Question: There are two Threads declared along with seven queue items. For each queue item there was QProgressBar created and an instance of it was assigned to each queue item using queue's 'setValue()' method. Inside of Thread's 'run()' method QProgressBar instance is retrieved using queue item's 'get()' method. While still inside of 'run()' method QProgressBar instance is connected to a custom "updateBar" signal so a Progress Bar widget could be updated from inside of running 'run()' method (or from any other Thread's method). While code seems to be running fine I would like to get your opinion if I did right thing connecting QProgressBar instance to Signal while being outside of MyWindow class (connection to signal was made inside of Thread Class). Are there any complications to the approach I implemented. Or should I use something else?

'''
from PyQt4 import QtCore, QtGui
import Queue as queue
class PbWidget(QtGui.QProgressBar):
def __init__(self, parent=None):
super(PbWidget, self).__init__()
self.setMinimum(1)
self.setMaximum(100)
self._active = False
def update_bar(self, argValue):
self.setValue(argValue)
QtGui.qApp.processEvents()
def closeEvent(self, event):
self._active = False
class MyThread(QtCore.QThread):
def __init__(self, queue, parent=None):
QtCore.QThread.__init__(self, parent)
self.queue = queue
def run(self):
while True:
pb = self.queue.get()
pb.connect(self, QtCore.SIGNAL("updateBar"), pb.update_bar)
for i in range(0,11):
self.emit(QtCore.SIGNAL("updateBar"), i*10)
self.sleep(1)
self.queue.task_done()
pb.disconnect(self, QtCore.SIGNAL("updateBar"), pb.update_bar)
class MyWindow(QtGui.QMainWindow):
def __init__(self, parent=None):
super(MyWindow, self).__init__(parent)
self.queue = queue.Queue()
cWidget = QtGui.QWidget(self)
self.setCentralWidget(cWidget)
self.layout = QtGui.QVBoxLayout(cWidget)
button=QtGui.QPushButton("Sumbit Threads")
button.clicked.connect(self.submitThreads)
self.layout.addWidget(button)
def submitThreads(self):
self.threads = []
for i in range(1, 3):
thread = MyThread(self.queue)
self.threads.append(thread)
thread.start()
numbers=[1,2,3,4,5,6,7]
for number in numbers:
pb=PbWidget()
self.layout.addWidget(pb)
self.queue.put(pb)
if __name__ == "__main__":
import sys
app = QtGui.QApplication(sys.argv)
window = MyWindow()
window.resize(300, 30)
window.show()
sys.exit(app.exec_())
'''
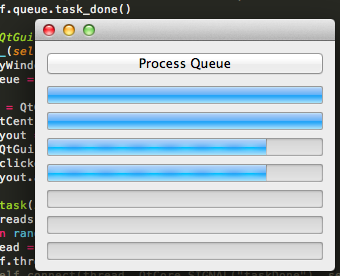
Answer: Since you have this running, I don't see why you would change.
Personally, I would NOT pass objects (i.e., the progress widgets) between threads, because this won't scale to multiprocessing, clusters, etc., and not be able to get/set the same variable from different threads at the same time.
The alternative I use is to pass simple status messages, and have a QTimer in the main thread regularly check the incoming queue (with get_nowait() ), and set the interface appropriately.
e.g., set up a timer on GUI init:
'''
self.timer = QTimer(self)
self.timer.timeout.connect(self.timeout)
self.timer.start(100)
'''
and in the timeout method:
'''
coming = self.incoming.get_nowait()
'''
where 'incoming' is a Queue that the other thread/process(es) can write to. In your case, the data would contain a progress bar identifier and the progress value. The get_nowait will raise an empty exception when there is no data waiting.
As a matter of interest, what happens if you invoke pb.update_bar() directly, rather than use the signal mechanism?